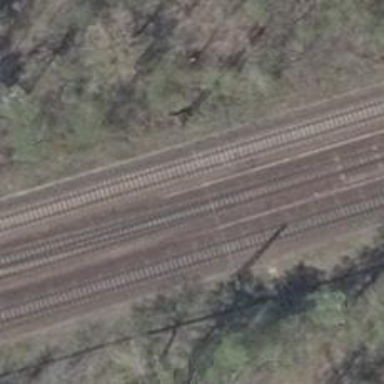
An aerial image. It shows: Railway track with contact lines for electrification.